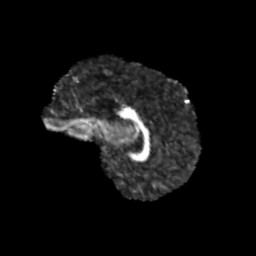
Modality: FA
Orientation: sagittal
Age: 13
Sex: male
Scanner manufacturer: siemens
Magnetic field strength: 3 T
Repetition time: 3.8 s
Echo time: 0.07 s